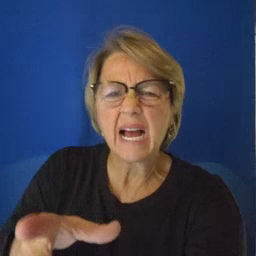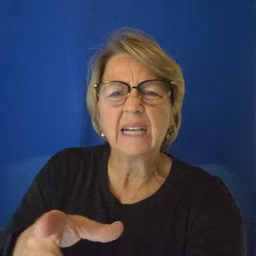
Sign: hate